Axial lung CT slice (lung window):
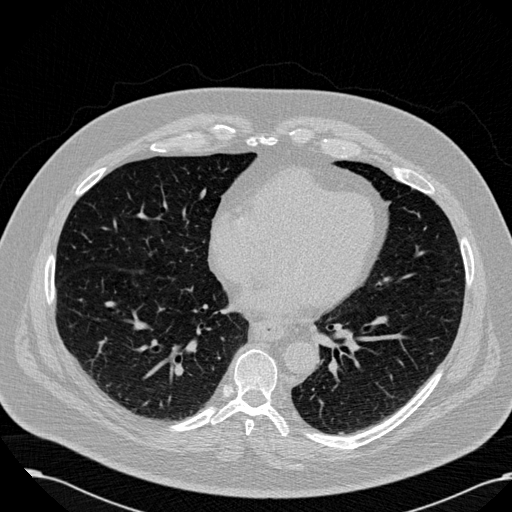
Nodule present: no